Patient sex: F
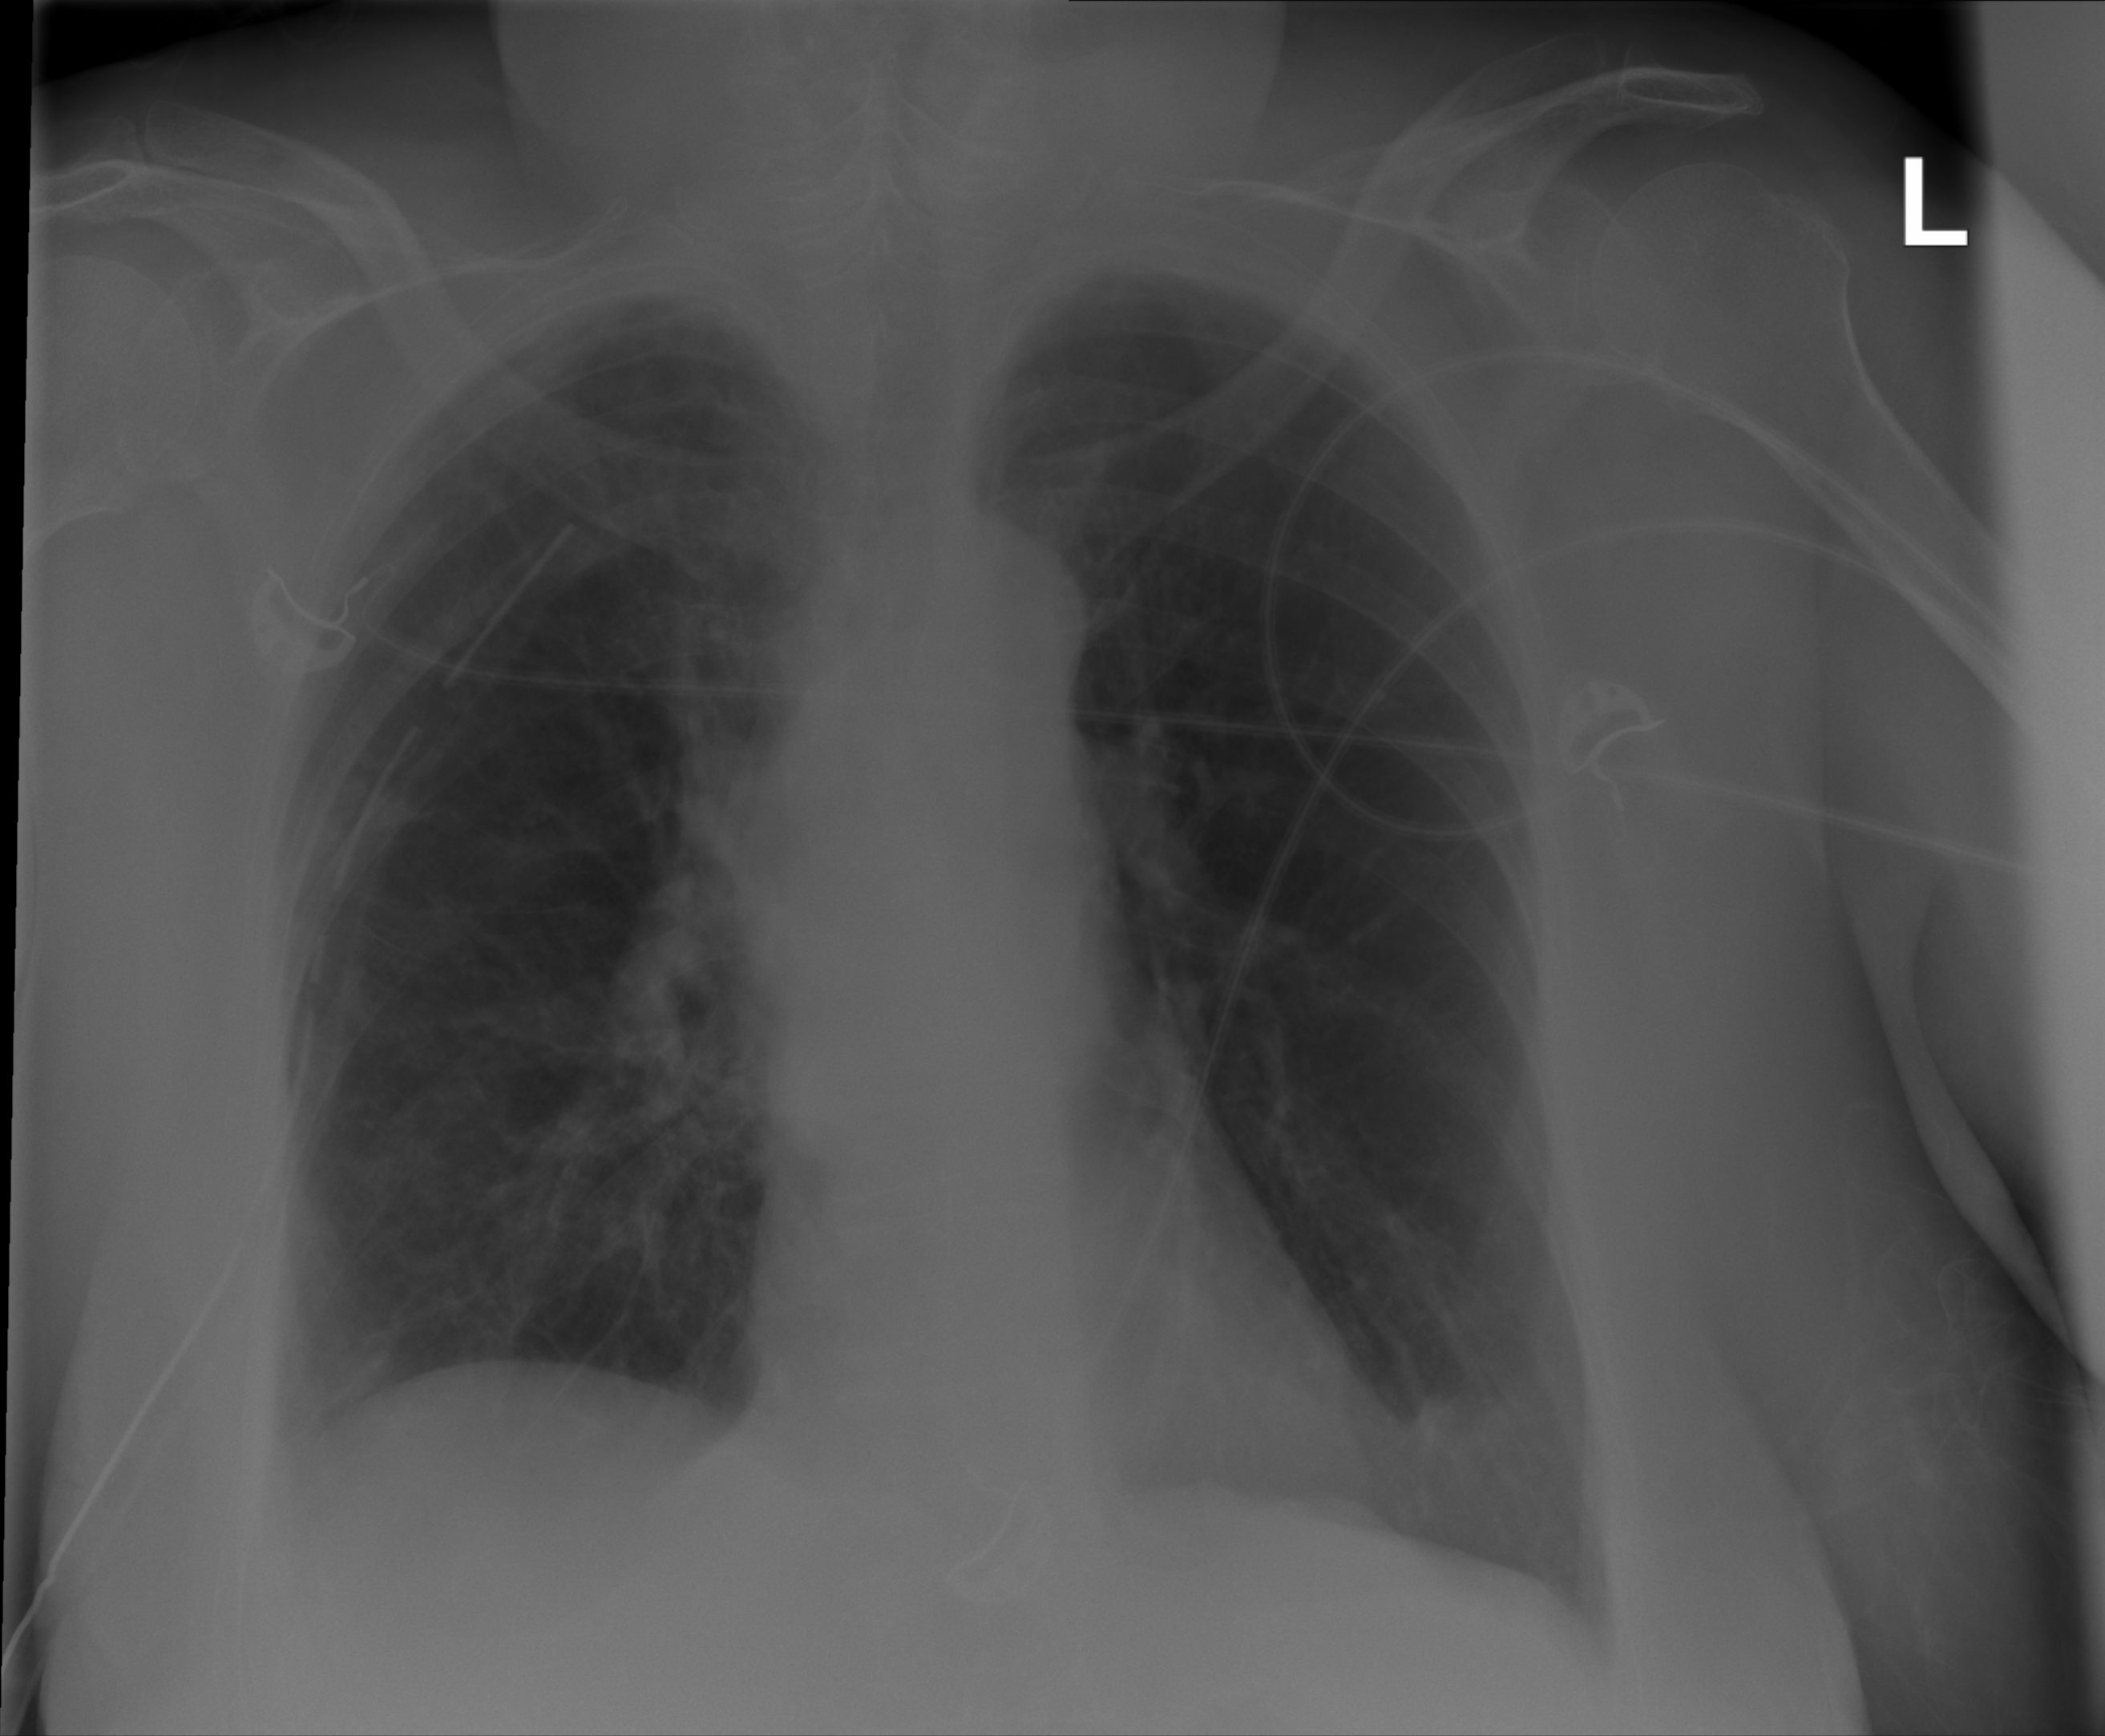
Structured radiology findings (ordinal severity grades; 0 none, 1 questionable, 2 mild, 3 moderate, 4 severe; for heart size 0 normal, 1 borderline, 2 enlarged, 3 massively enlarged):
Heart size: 0
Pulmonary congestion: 0
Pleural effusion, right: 1
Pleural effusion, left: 0
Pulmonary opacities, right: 0
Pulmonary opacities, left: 0
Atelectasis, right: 2
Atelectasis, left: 0